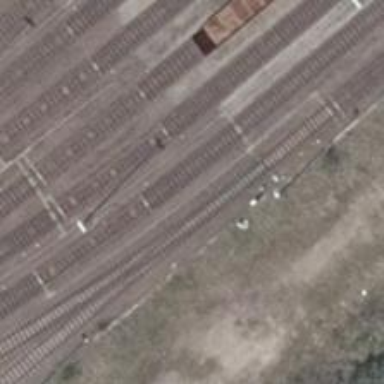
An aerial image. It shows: Railway switch.